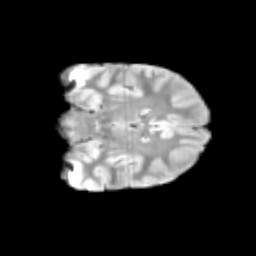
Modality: T2w
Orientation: coronal
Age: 11
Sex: male
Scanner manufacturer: siemens
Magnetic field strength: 3 T
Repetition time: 3.8 s
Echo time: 0.07 s